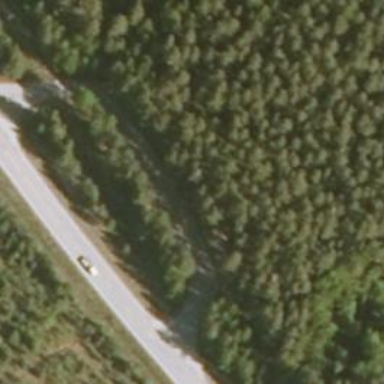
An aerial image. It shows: Rest area on the road.